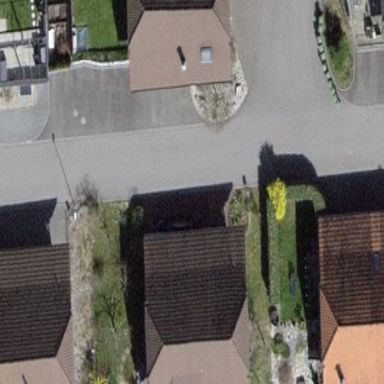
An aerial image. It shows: Simple and straightforward house.